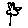
Label: flower